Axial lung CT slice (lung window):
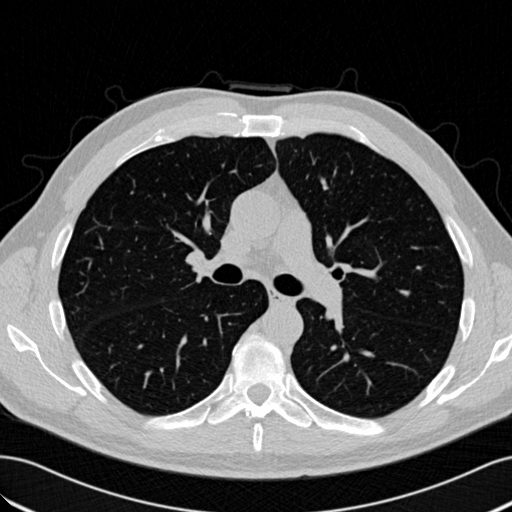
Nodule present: no